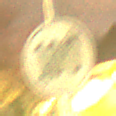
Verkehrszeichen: EndeGeschwindigkeit100
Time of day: Night
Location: Outdoor (Suburban)
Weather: Clear
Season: NotSpecified
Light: Artificial